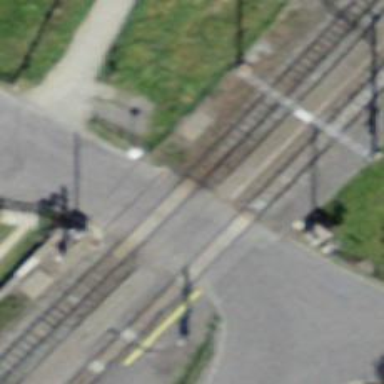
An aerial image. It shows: Level crossing with full barriers and lights.